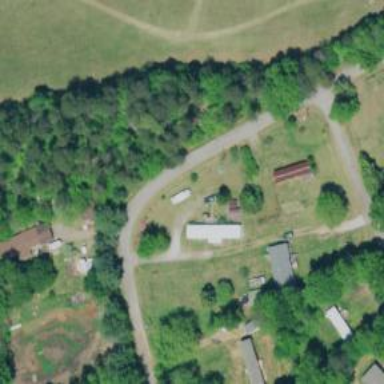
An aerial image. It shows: Driveway leading to service road.